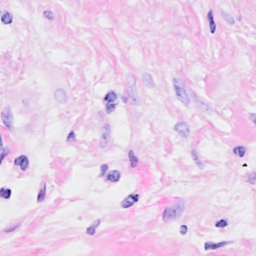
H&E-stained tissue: Breast